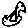
Label: bird